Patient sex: F
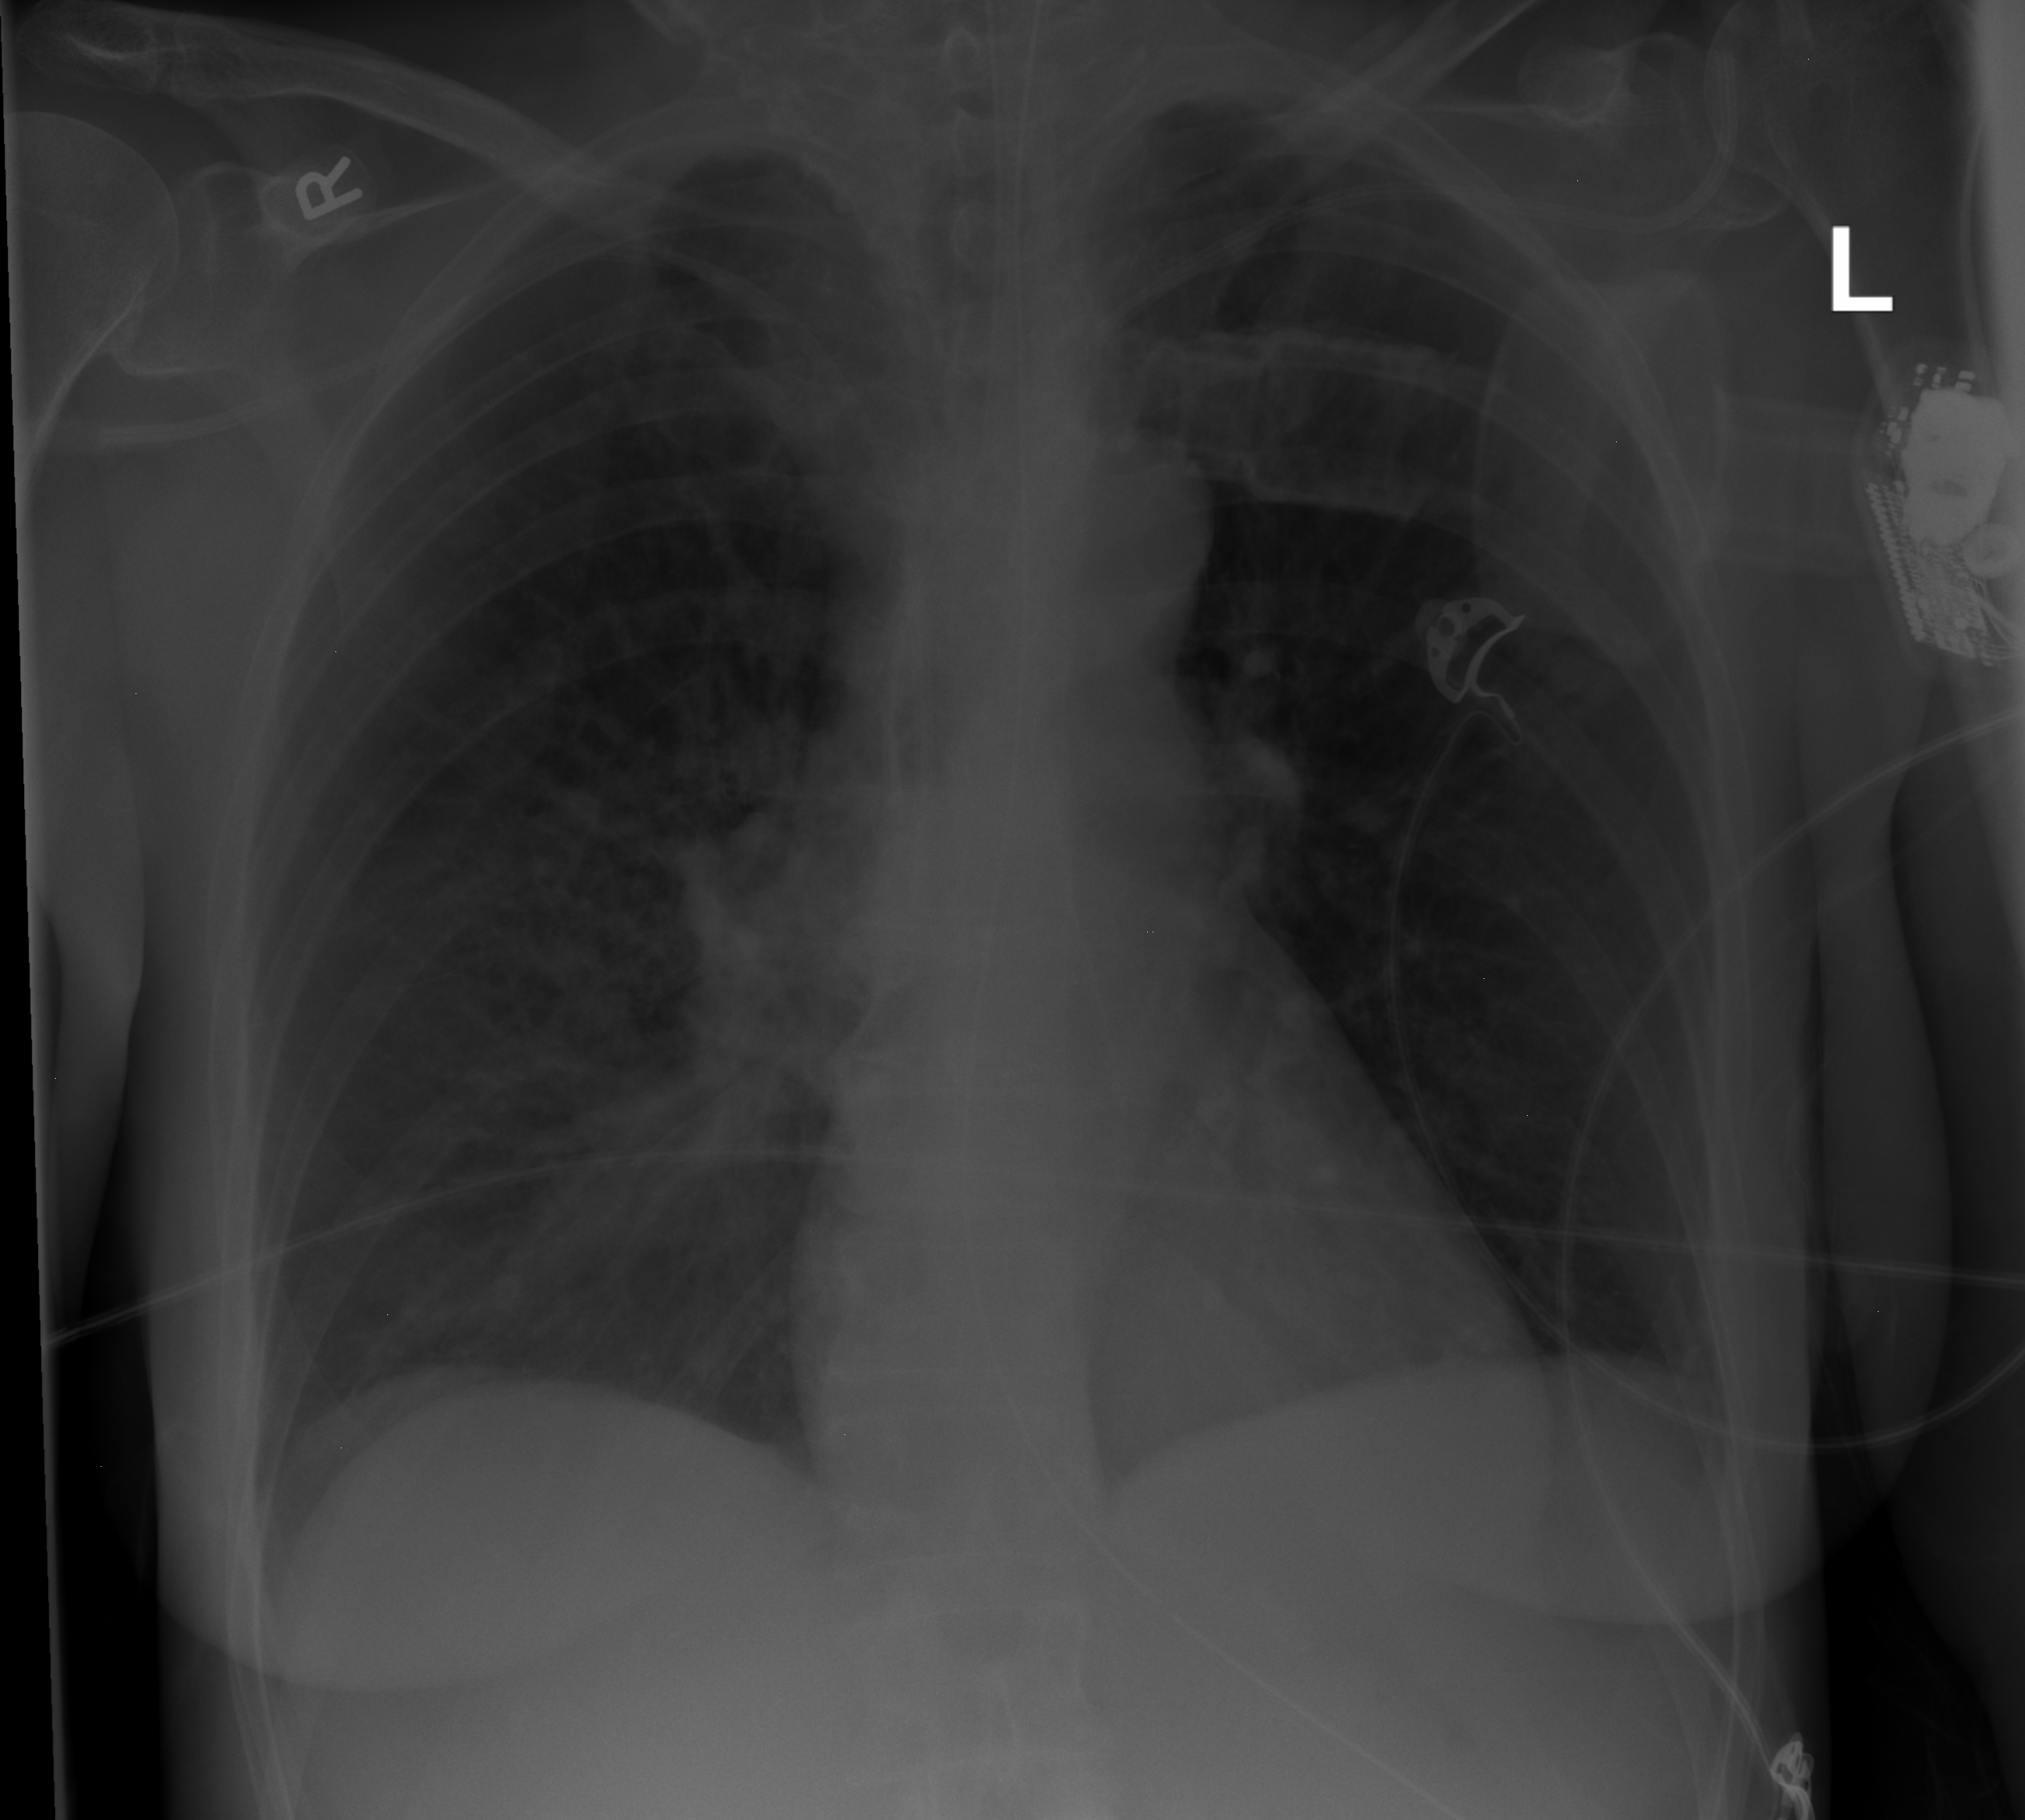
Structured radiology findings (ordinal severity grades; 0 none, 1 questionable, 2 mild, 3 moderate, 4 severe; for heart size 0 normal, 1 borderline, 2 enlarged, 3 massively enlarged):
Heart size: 0
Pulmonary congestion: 0
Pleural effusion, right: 0
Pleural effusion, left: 0
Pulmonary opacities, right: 2
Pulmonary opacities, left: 0
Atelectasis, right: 0
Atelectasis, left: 0